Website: home-depot
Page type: customer-info-address
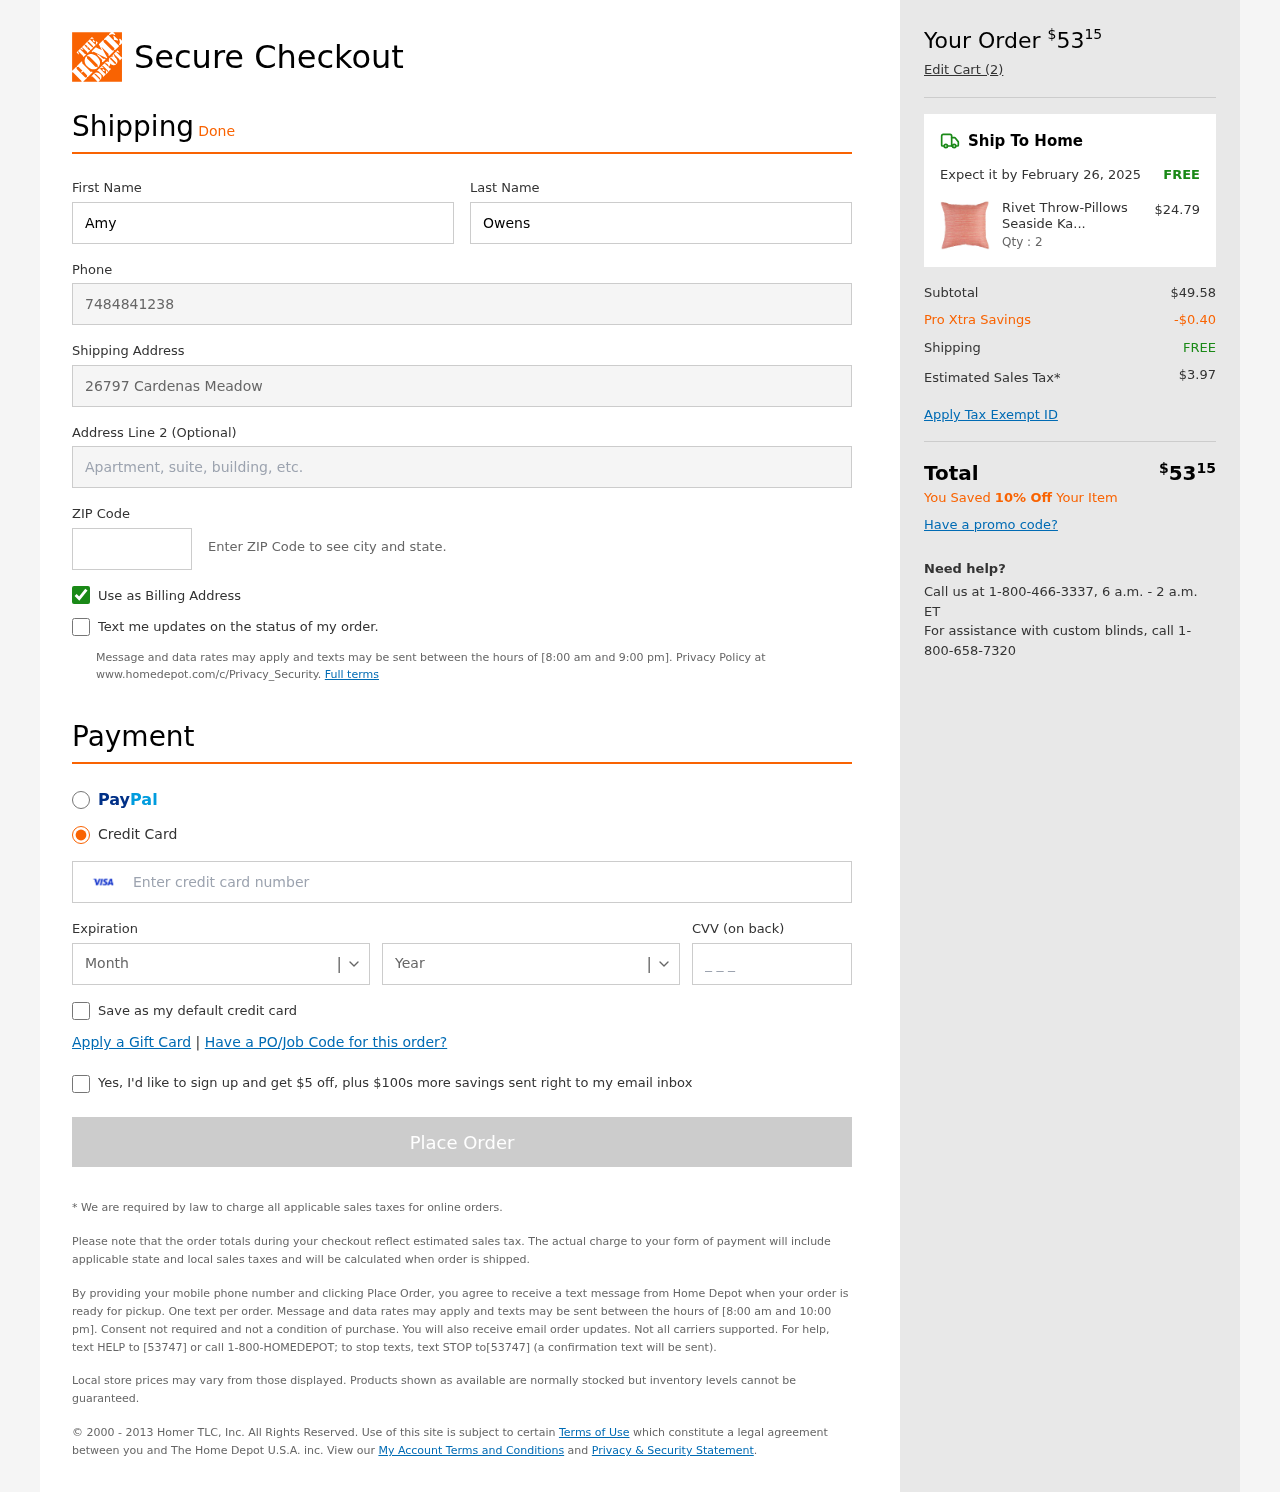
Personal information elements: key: PII_CARD_CVV
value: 150
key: PII_CARD_EXPIRY_MONTH
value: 05
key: PII_CARD_EXPIRY_YEAR
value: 29
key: PII_CARD_NUMBER
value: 4022 2506 2399 0766
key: PII_FIRSTNAME
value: Amy
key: PII_LASTNAME
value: Owens
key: PII_PHONE
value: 7484841238
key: PII_POSTCODE
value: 58632
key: PII_STREET
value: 26797 Cardenas Meadow
Product elements: key: PRODUCT1_NAME
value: Rivet Throw-Pillows Seaside Kawaii Outdoor
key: PRODUCT1_PRICE
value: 24.79
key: PRODUCT1_QUANTITY
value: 2
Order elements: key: ORDER_TOTAL
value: $5315
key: ORDER_NUM_ITEMS
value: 2
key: ORDER_DELIVERY_DATE
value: February 26, 2025
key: ORDER_SHIPPING_COST
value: FREE
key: ORDER_SUBTOTAL
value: $49.58
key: ORDER_DISCOUNT
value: -$0.40
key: ORDER_SHIPPING_COST2
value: FREE
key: ORDER_TAX
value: $3.97
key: ORDER_TOTAL2
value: $5315
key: ORDER_SAVINGS_MESSAGE
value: You Saved 10% Off Your Item